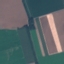
Land use / land cover class: AnnualCrop